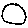
Label: circle